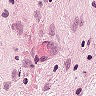
Metastatic tissue present: yes